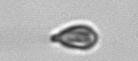
Label: Cryptophyta